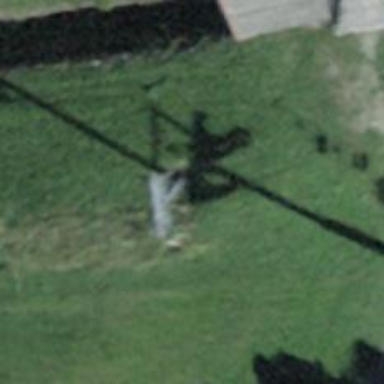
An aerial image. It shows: Pylon for aerialway.